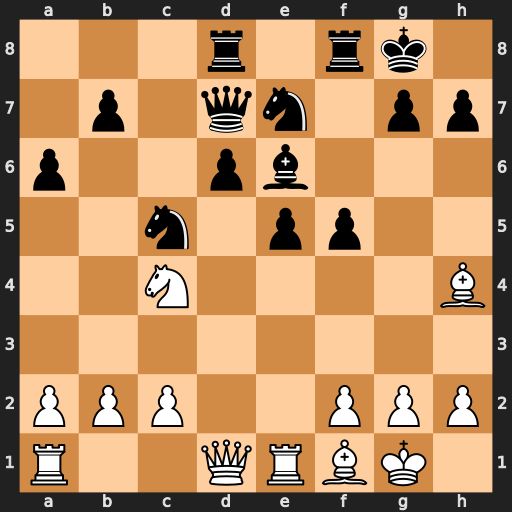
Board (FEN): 3r1rk1/1p1qn1pp/p2pb3/2n1pp2/2N4B/8/PPP2PPP/R2QRBK1
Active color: w
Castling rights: -
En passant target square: -
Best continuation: Qxd6 Qxd6 Nxd6